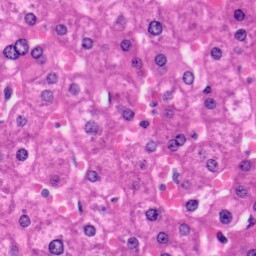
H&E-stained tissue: Liver